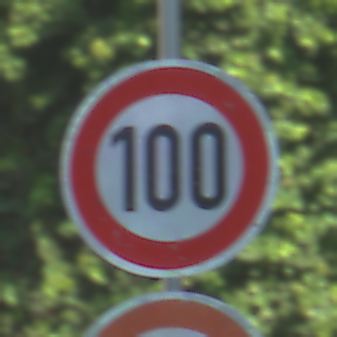
Verkehrszeichen: Geschwindigkeit100
Zusatzzeichen unten: UeberholverbotKraftfahrzeuge
Umgebung: Outdoor, Urban
Tageszeit: MorningAfternoon
Wetter: PartlyCloudy
Licht: Natural
Jahreszeit: NotSpecified
Kontrast: LowContrast